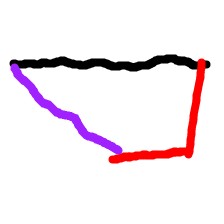
Shape: trapezoid